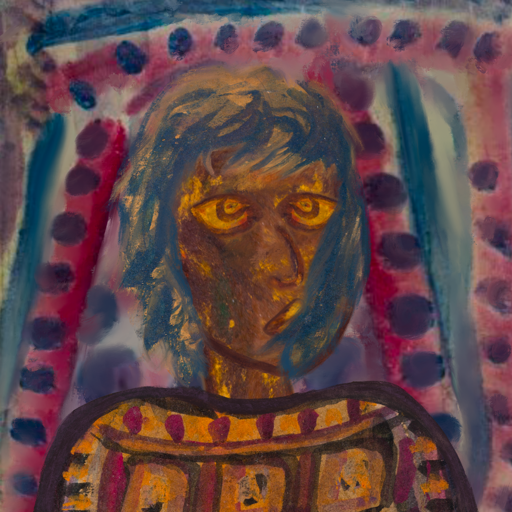
Background: HillGirl, Head And Neck Side: Comrade, Face Side: Comrade, Bust: Doll, Hair Side: In_The_Sun, Head Accessory: Blank, Second Necklace: Blank, Necklace: Blank, Baby: Blank